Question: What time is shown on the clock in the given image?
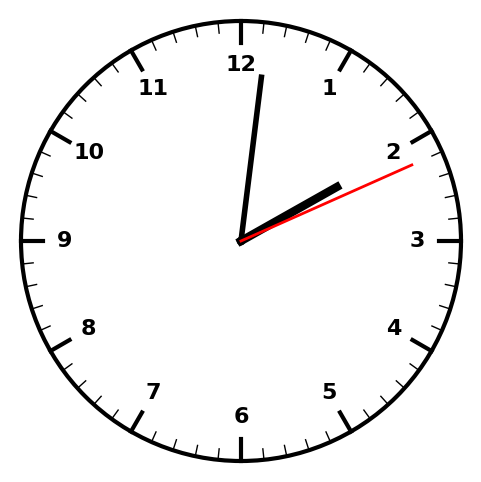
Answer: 02:01:11